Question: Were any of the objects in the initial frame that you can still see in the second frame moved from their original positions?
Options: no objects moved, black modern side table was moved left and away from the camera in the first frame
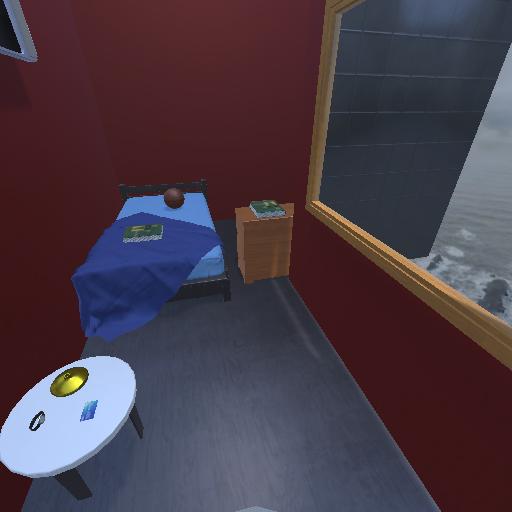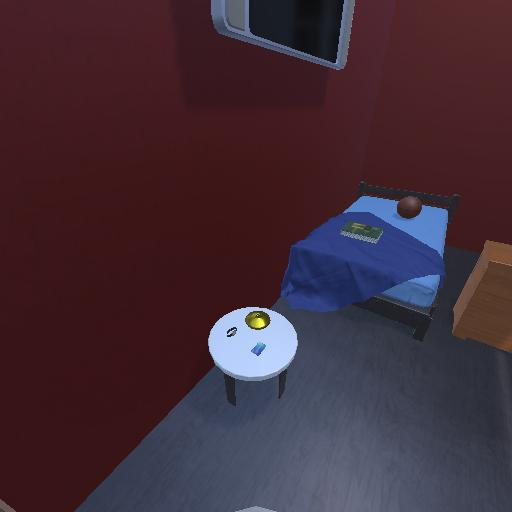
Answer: no objects moved